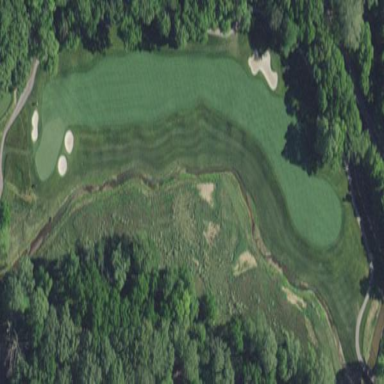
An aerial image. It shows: Rough grassy area used for golf.